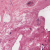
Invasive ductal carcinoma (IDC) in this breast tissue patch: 0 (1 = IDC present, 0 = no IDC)